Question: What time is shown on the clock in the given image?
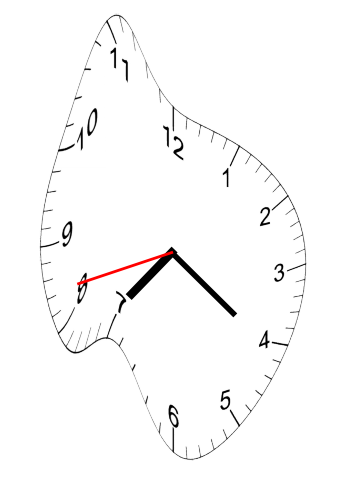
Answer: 07:20:42